Question: I am using 'roundabout' jQuery plugin and it is working good on all browser except 'Chrome'.
When I 'Inspect Element', I find all source code and parameters are correct and well defined.
Now, when I click on URL and hit 'Enter' images shows up and when i refresh with 'F5' key images are not displaying.
I tried researching over Google and forums of chrome, i could not get that..
My current configuration tested on
'''
Chrome : Version 26.0.1410.64 m
OS : Windows XP SP2, Windows 7 x86 Ultimate
'''
And below are few workouts I tried,
'''
1. Refreshed cache and deleted caches
2. Images path are correct
3. Making header content-type to text/html, text/css, and content-length to 1024
4. Used Other operating system and previous version of chrome
5. checked console if there any errors in JavaScript (Result : empty console, i.e. No Errors or warnings)
'''
And i have added an image just for reference (may not be helpful)

## Updated : code
'''
<ul id="treemenu1" class="r-ul">
<li><img src="images/img/img1.png" /></li>
<li><img src="images/img/img3.png" /></li>
<li><img src="images/img/img2.png" /></li>
<li><img src="images/img/img4.png" /></li>
<li><img src="images/img/img5.png" /></li>
<li><img src="images/img/img6.png" /></li>
<li><img src="images/img/img7.png" /></li>
<li><img src="images/img/img9.png" /></li>
<li><img src="images/img/img10.png" /></li>
<li><img src="images/img/img11.png" /></li>
</ul>
<script>
$(document).ready(function() {
$('ul').roundabout({
'autoplay':true,
'duration':3000
});
});
</script>
'''
## Added jsfiddle
<URL>
And theres no problem is jsfiddle working on chrome.. and its working on chrome.. but when i n production it doesnot display images
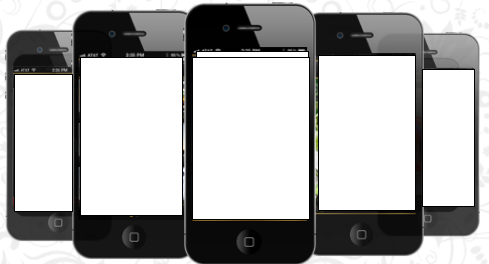
Answer: Oh, I even used this pluggin and lot of problem and finally i got the solution.
set a paramenter
''debug':true'
and you will see empty div elements with all styles/css.
'''
$(document).ready(function() {
$('ul').roundabout({
'autoplay':true,
'duration':3000,
'debug':true
});
});
'''
Now when you refresh, see the style/css then you will find
'height' and 'width' of 'div' elements as '0px'.
And set 'min-height' and 'min-weight' to css mentioned below or values you want and check that out..
I have seen you fiddle, i think that.. this css
'''
li img {
width: 100%;
}
'''
you need to change that to
'''
li img {
min-height: 250px; /* or whatever */
min-weight: 350px; /* or whatever */
}
'''
And after you resolve, remove debug option or set it to false.
May be this should work for you, as i have got this problem and got the solution. I think its not the problem of chrome..
its pluggin thats not triggering the 'height' and 'width' of elements